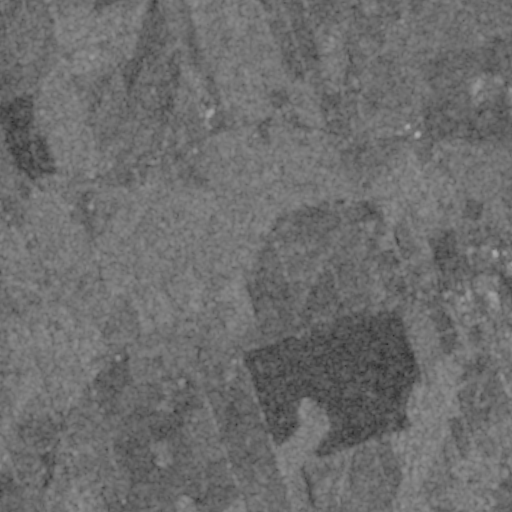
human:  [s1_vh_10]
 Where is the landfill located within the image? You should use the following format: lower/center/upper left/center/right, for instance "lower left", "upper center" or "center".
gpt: The landfill is located in the lower right of the image.
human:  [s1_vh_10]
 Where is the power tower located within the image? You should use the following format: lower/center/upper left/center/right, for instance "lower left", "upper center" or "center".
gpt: The power tower is located in the upper left of the image.
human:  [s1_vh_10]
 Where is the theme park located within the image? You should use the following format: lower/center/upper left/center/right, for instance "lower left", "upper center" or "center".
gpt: The theme park is located in the lower right of the image.
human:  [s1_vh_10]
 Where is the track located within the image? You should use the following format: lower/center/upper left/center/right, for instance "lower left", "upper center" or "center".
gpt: The track is located in the center right of the image.
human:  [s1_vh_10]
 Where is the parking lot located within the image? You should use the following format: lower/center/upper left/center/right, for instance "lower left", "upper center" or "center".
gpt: There is no parking lot in the image.

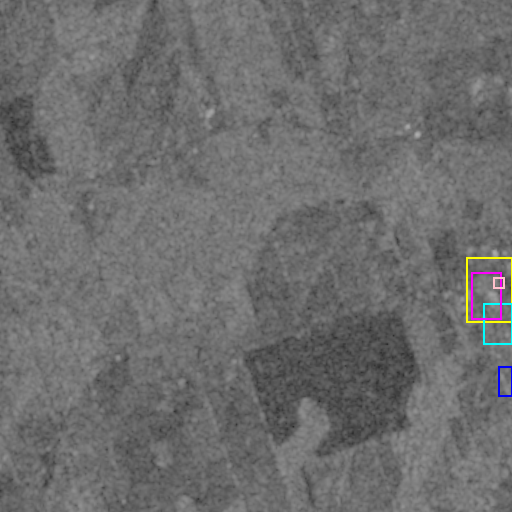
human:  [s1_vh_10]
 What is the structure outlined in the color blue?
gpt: The structure outlined in blue is a landfill.
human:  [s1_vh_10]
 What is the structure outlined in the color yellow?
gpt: The structure outlined in yellow is a park.
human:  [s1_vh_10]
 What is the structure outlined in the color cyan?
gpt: The structure outlined in cyan is a theme park.
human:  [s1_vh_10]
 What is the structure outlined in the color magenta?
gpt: The structure outlined in magenta is a track.
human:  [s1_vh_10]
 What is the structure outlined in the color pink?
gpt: The structure outlined in pink is a building.
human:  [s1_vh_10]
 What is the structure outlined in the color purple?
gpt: There is no purple outline.